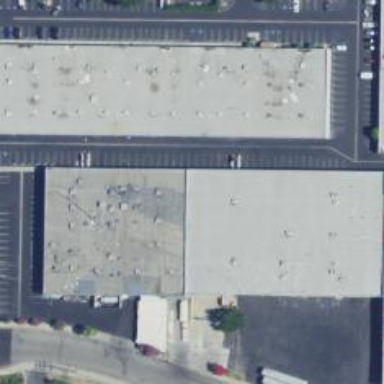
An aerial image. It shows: Industrial building.